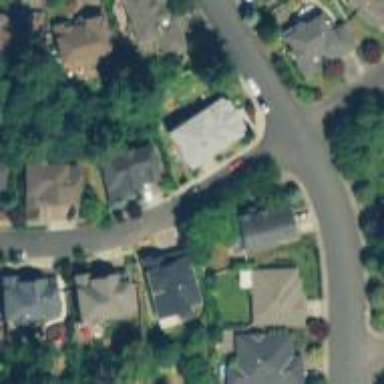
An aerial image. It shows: Residential road with sidewalk on the left side.